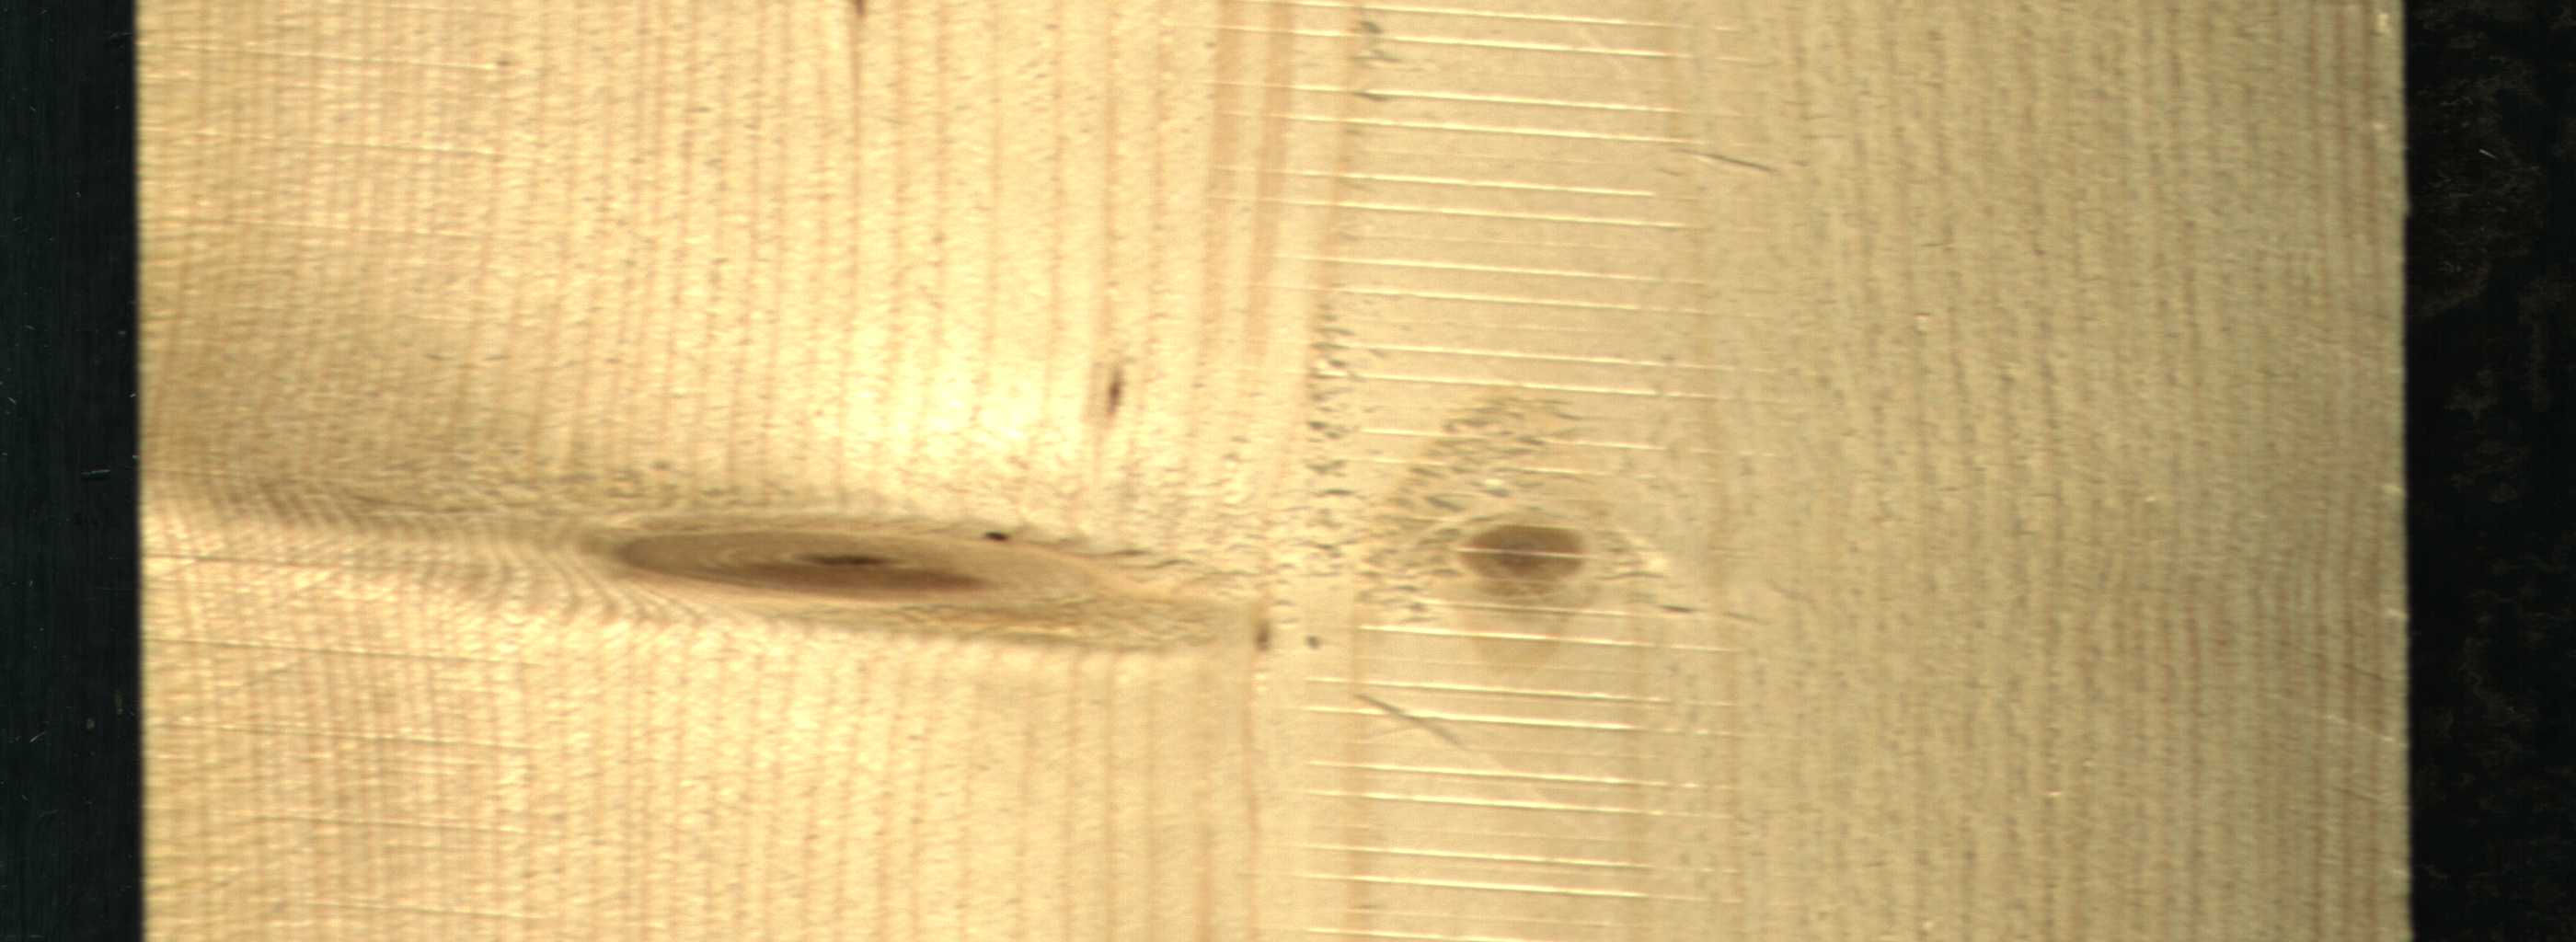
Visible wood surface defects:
Live_Knot
Live_Knot